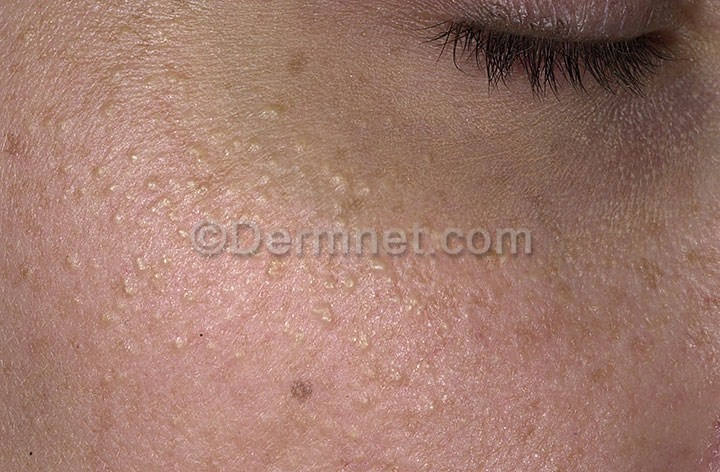
Disease: Acne and Rosacea Photos